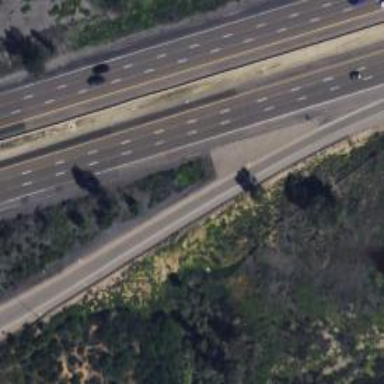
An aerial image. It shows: Motorway link.